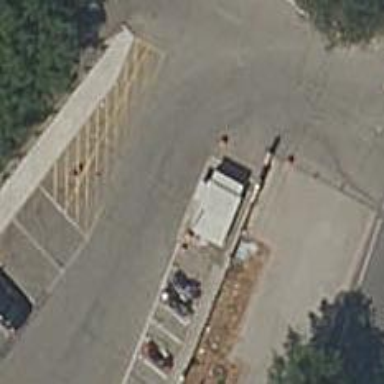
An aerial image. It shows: Lift gate barrier.